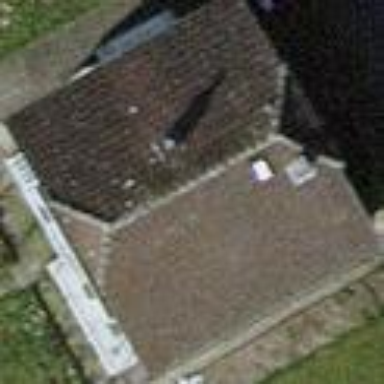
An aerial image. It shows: Detached building with half-hipped roof shape.